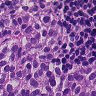
Metastatic tissue present: yes